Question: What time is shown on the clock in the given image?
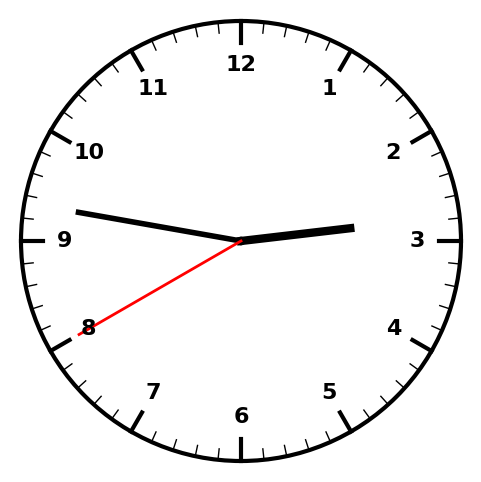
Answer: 02:46:40